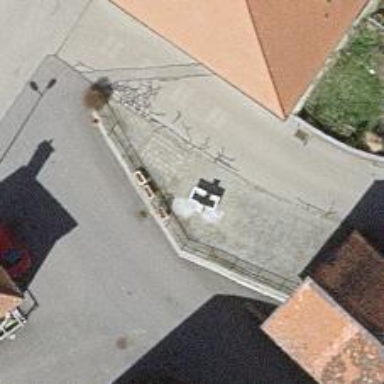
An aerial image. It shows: Fountain.